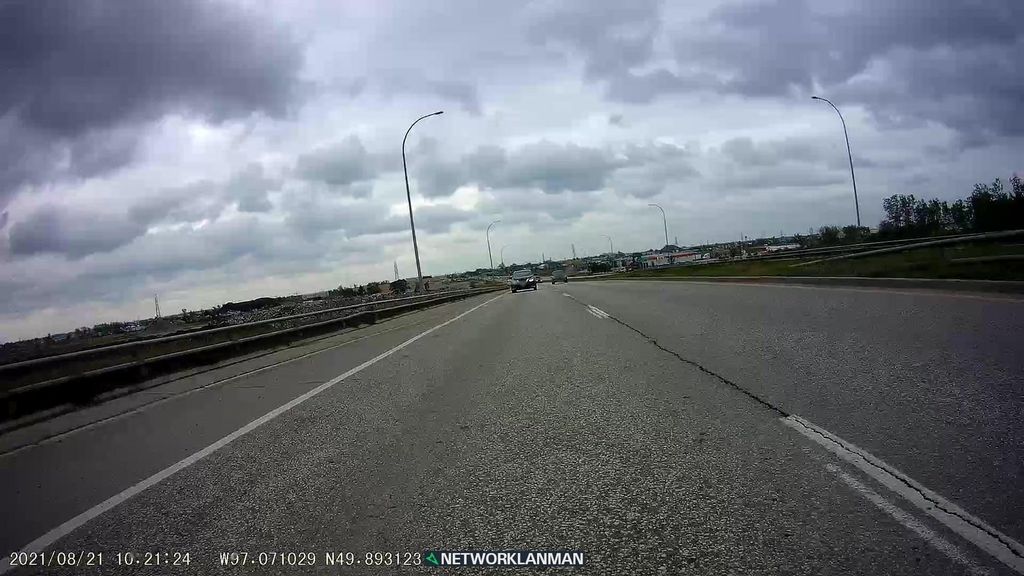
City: winnipeg